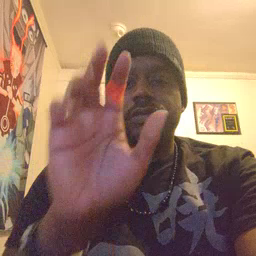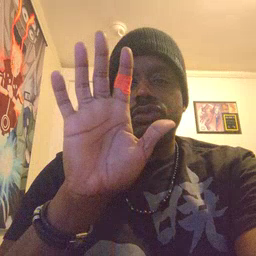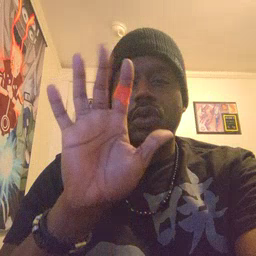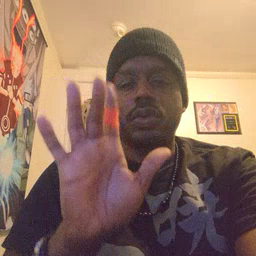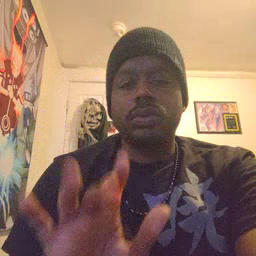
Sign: snow